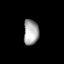
Tissue: lung
Cell type: T cells
Senescence score: 0.1631
Nuclear area (px): 375
Mean DAPI intensity: 166.584